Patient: sex M, age 60
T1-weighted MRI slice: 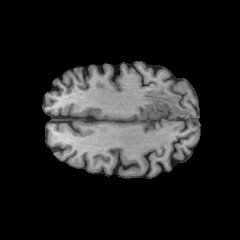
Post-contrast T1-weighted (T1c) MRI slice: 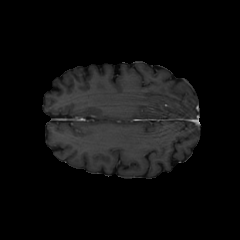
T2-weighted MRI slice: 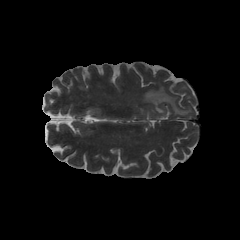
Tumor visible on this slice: yes
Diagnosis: Glioblastoma, IDH-wildtype
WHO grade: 4